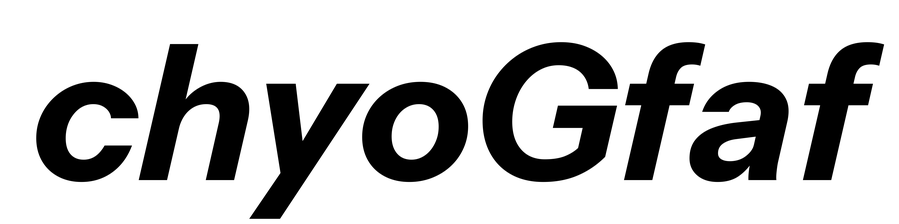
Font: InstrumentSans-Italic_Bold_Italic